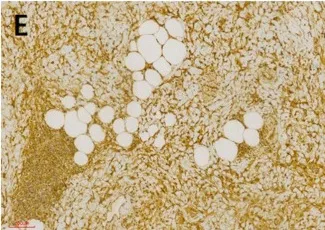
(E) Spindle cells and adipocytes in mural nodules exhibited a strong positive expression of P16.
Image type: pathology (immunostaining)